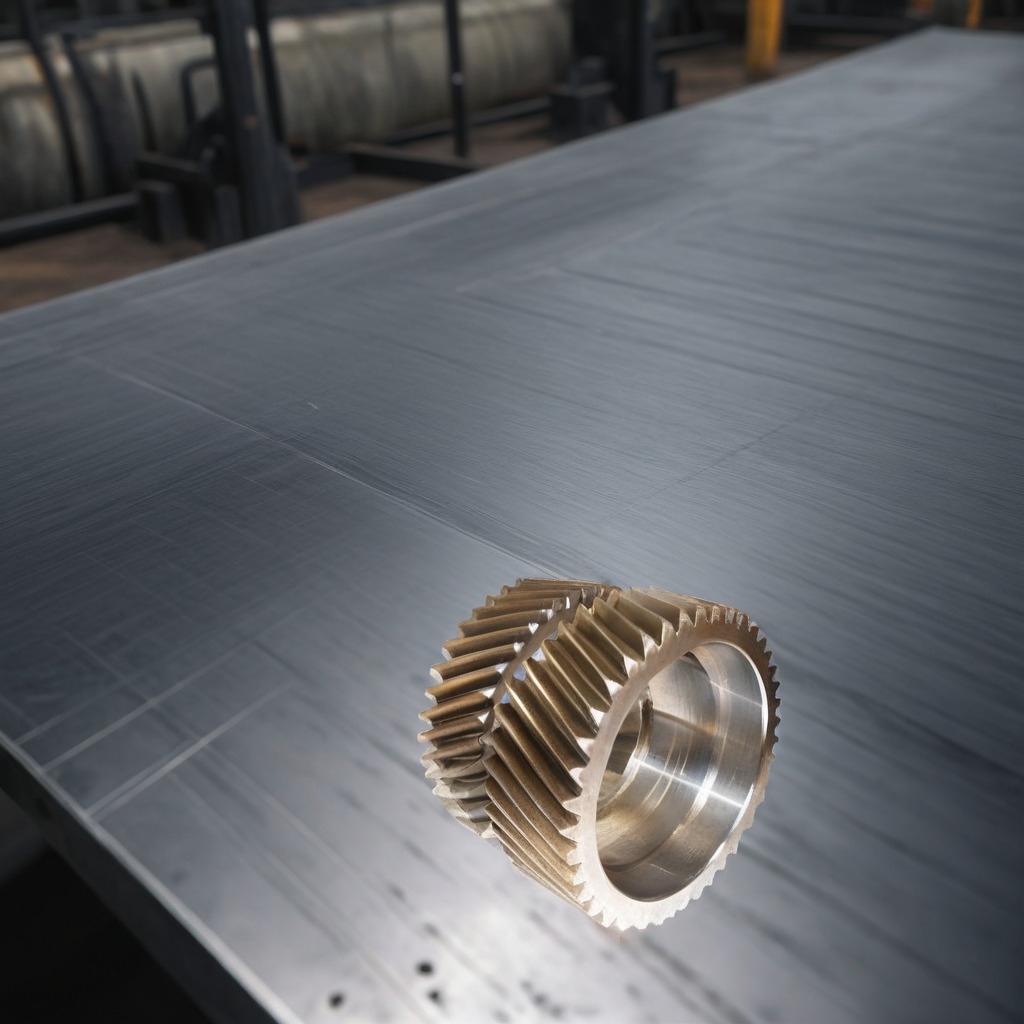
A steel gear with teeth lies on the cold steel table in a mining workshop.